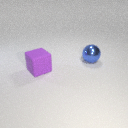
large purple rubber cube in front of large blue metal sphere